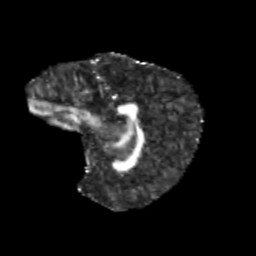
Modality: FA
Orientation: sagittal
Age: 13
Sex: female
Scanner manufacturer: siemens
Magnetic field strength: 3 T
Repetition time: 3.8 s
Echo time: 0.07 s